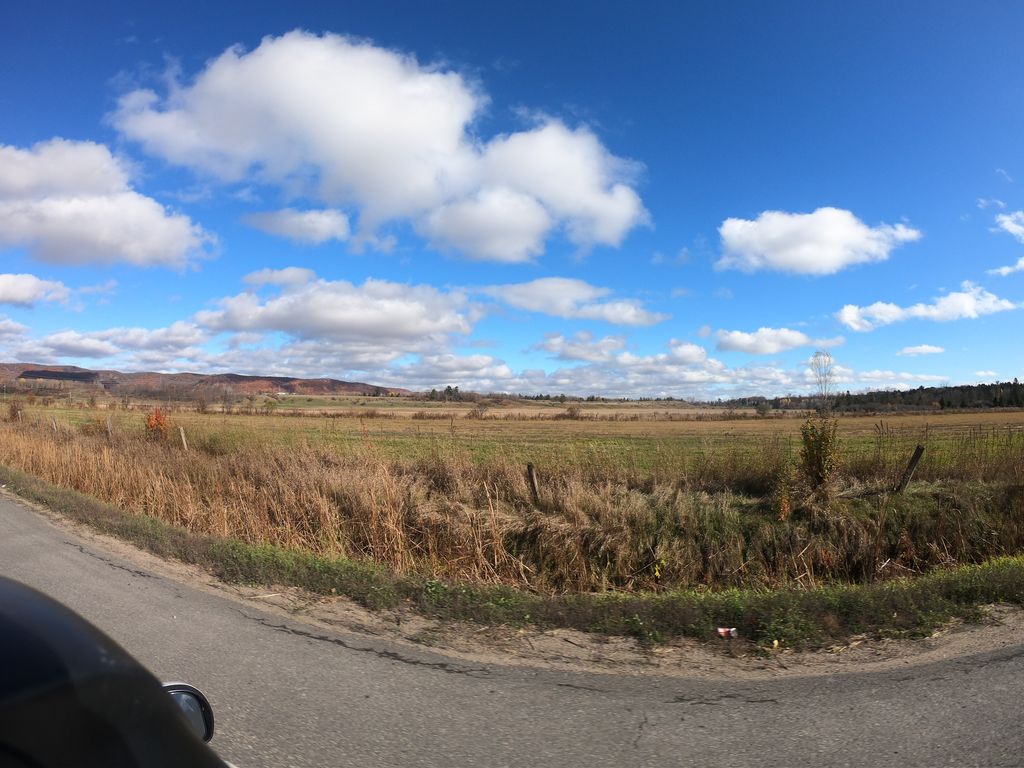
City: ottawa-gatineau